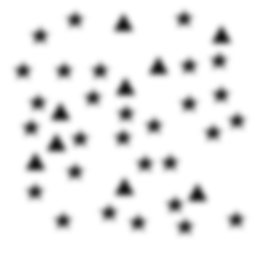
Squares: 0
Triangles: 9
Stars: 29
Total shapes: 38